Question: Either my research skills are falling off, or there's hardly anyone talking about this particular aspect of bundling in ASP.NET MVC.
First, let me show your picture of a bundling XML file that I found in the Scripts directory of a project which I downloaded from the Internet:

I have a couple of questions regarding that:
1 - where is this documented? If you open it in an editor, it looks this:
'''
<bundle minify="true" runOnBuild="true">
<!--The order of the <file> elements determines the order of them when bundled.-->
<file>/Scripts/purl.js</file>
<file>/Scripts/jQuery.cssParentSelector.js</file>
</bundle>
'''
2 - How do you incorporate it in such a way that it has the chevron adjacent to the bundle file, and the util script files themselves indented (like code-behind)? When I added all of those files to another project, there was no chevron and no indenting.
This is clearly something to do with the bundling infrastructure. But I have no idea what or how. Perhaps WebGrease, although there is no footprint of it in the XML. Is it another 3rd party library that has created it?
Just curious, does anyone know what this is and how to grok it?
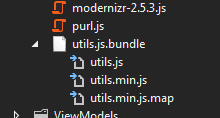
Answer: This bundle was pre-bundled using the <URL>. The Web Essentials plugin creates bundles that are done at compile time, Whereas the Asp.net MVC bundling is performed at runtime.